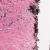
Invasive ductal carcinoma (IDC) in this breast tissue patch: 0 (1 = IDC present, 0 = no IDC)